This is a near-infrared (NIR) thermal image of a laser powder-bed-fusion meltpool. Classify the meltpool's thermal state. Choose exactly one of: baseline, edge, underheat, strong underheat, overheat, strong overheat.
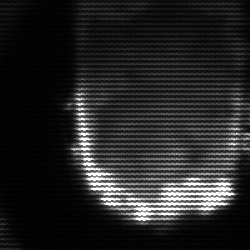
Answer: baseline